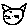
Label: cat